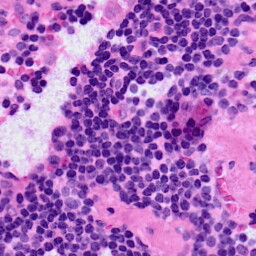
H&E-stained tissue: LymphNode